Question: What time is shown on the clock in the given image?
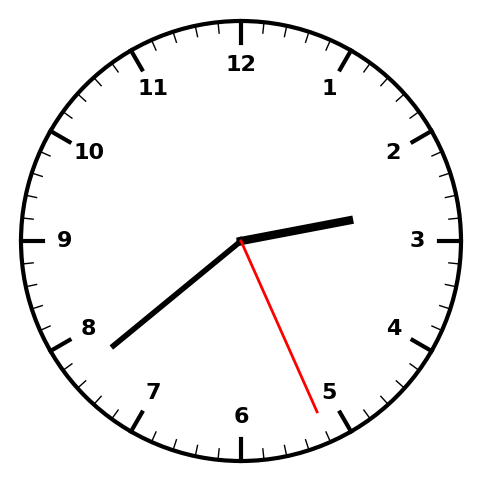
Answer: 02:38:26